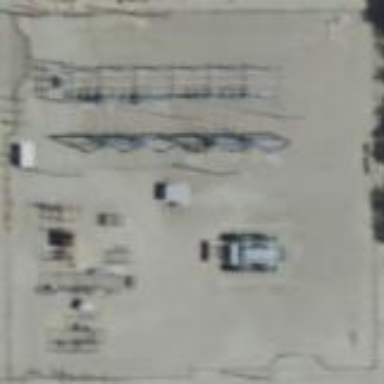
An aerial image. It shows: Power substation.